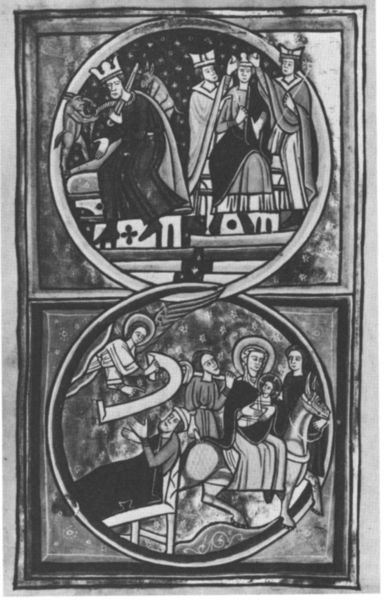
Titel: Psalter
Institution: London, British Library
Schlagwörter: stuhl, pferd, rund, engel, könig, thron, flucht, buch, schwert, jesus, mittelalter, krönung, maria, acht, geburt, ägypten, marienkrönung, buchmalerei, 8